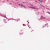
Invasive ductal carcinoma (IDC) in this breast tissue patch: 0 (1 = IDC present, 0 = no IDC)